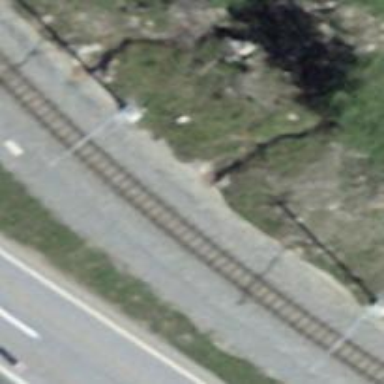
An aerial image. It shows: Narrow-gauge railway track with electrified contact line. The railway has one track.